Question: There are some blocks in the picture. Find the smallest square area that can place all the small blocks in the area in a suitable way without overlapping. Return the length of the square side.
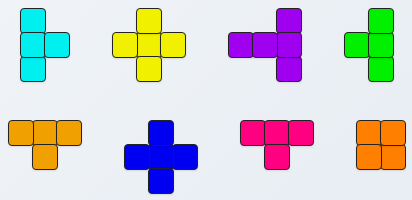
Answer: 7